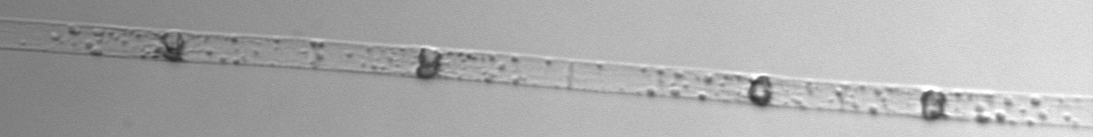
Label: Dactyliosolen_blavyanus